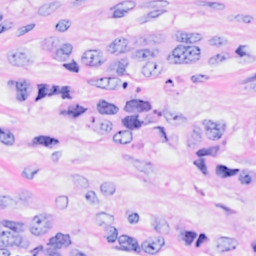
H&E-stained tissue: Breast